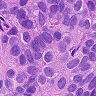
Metastatic tissue present: yes